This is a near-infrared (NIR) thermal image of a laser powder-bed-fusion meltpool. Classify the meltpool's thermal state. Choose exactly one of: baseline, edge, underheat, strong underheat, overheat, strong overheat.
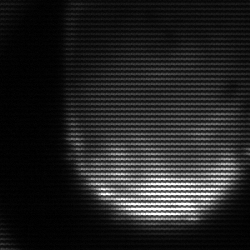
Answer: edge